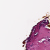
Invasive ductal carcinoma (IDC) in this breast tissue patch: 0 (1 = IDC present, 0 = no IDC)